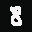
Label: 8